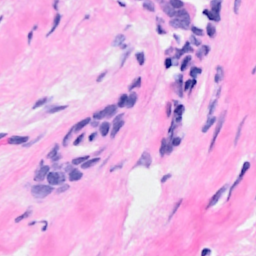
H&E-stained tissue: Breast